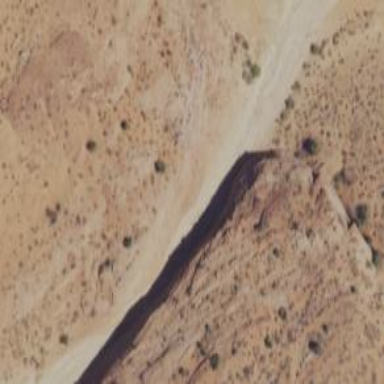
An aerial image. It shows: Natural cliff.